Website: lowes
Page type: billing-address
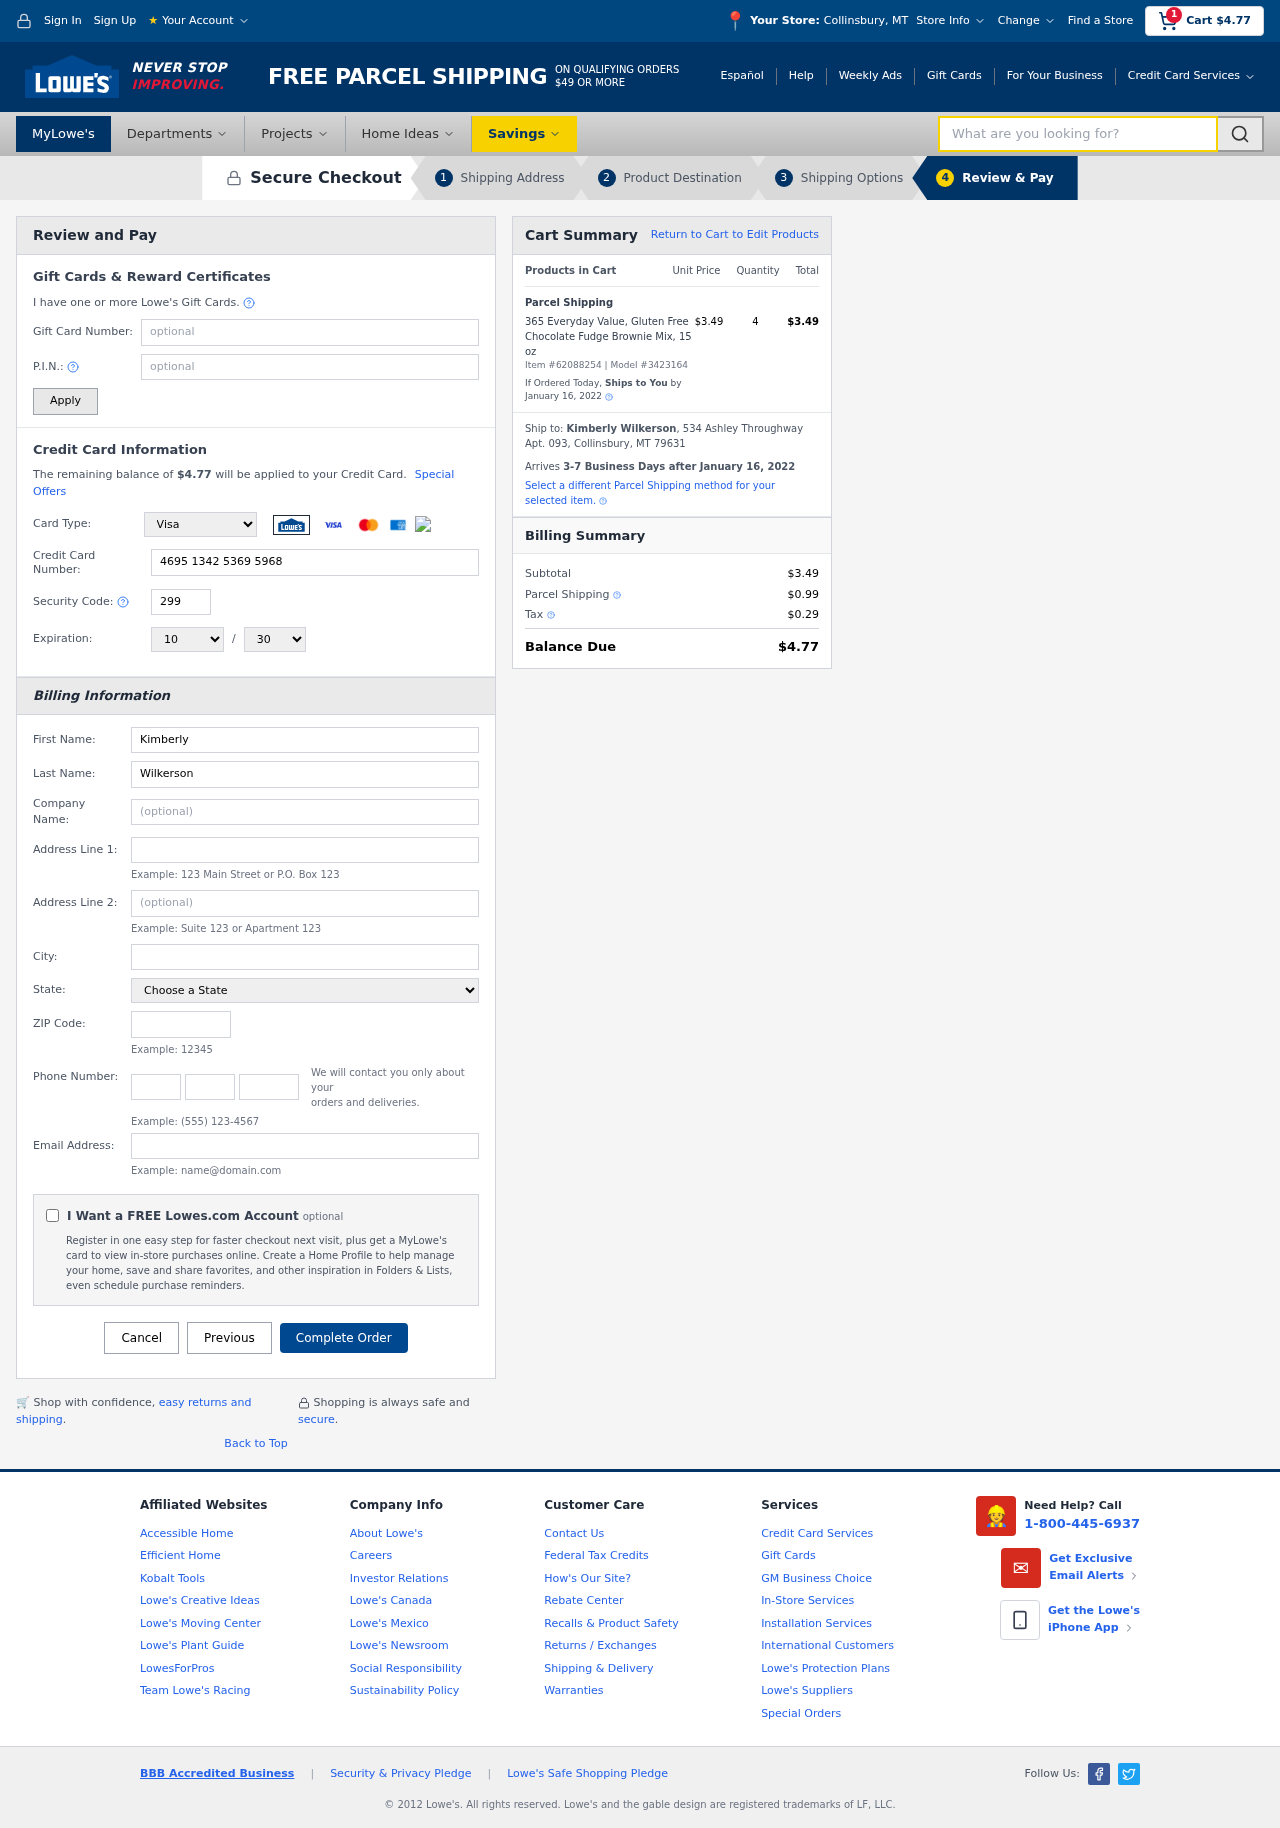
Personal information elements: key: PII_CARD_CVV
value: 299
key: PII_CARD_EXPIRY_MONTH
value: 10
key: PII_CARD_EXPIRY_YEAR
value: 30
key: PII_CARD_NUMBER
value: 4695 1342 5369 5968
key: PII_CARD_TYPE
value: Visa
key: PII_CITY
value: Collinsbury
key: PII_CITY_STATE
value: Collinsbury, MT
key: PII_EMAIL
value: kwilkerson@yahoo.com
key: PII_FIRSTNAME
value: Kimberly
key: PII_FULLNAME
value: Kimberly Wilkerson
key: PII_LASTNAME
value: Wilkerson
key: PII_PHONE_AREA
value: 339
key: PII_PHONE_PREFIX
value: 743
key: PII_PHONE_SUFFIX
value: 9813
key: PII_POSTCODE
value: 79631
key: PII_STATE
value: Montana
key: PII_STREET
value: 534 Ashley Throughway Apt. 093
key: PII_CITY_STATE_ZIP
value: Collinsbury, MT 79631
Product elements: key: PRODUCT1_NAME
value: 365 Everyday Value, Gluten Free Chocolate Fudge Brownie Mix, 15 oz
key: PRODUCT1_PRICE
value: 3.49
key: PRODUCT1_QUANTITY
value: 4
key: PRODUCT_ITEM_NUMBER
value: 62088254
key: PRODUCT_MODEL_NUMBER
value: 3423164
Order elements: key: ORDER_SUBTOTAL
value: $4.77
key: ORDER_TOTAL
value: $4.77
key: ORDER_SHIPPING_DATE
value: January 16, 2022
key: ORDER_SUBTOTAL
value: $3.49
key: ORDER_DELIVERY_DATE
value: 3-7 Business Days after January 16, 2022
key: ORDER_SHIPPING_DATE2
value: January 16, 2022
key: ORDER_SUBTOTAL2
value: $3.49
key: ORDER_SHIPPING_COST
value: $0.99
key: ORDER_TAX
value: $0.29
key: ORDER_TOTAL2
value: $4.77
Search elements: key: HEADER_SEARCH
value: What are you looking for?